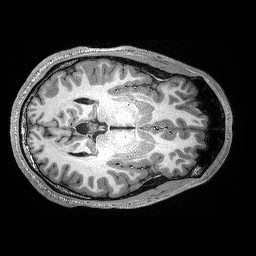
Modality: T1w
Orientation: coronal